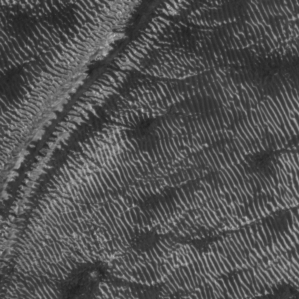
Label: frost